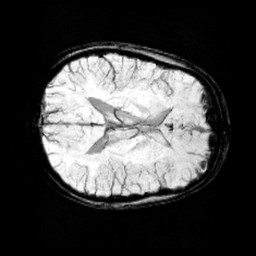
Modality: minIP
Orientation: axial
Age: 9
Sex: female
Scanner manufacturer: siemens
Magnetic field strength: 3 T
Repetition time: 0.027 s
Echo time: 0.02 s